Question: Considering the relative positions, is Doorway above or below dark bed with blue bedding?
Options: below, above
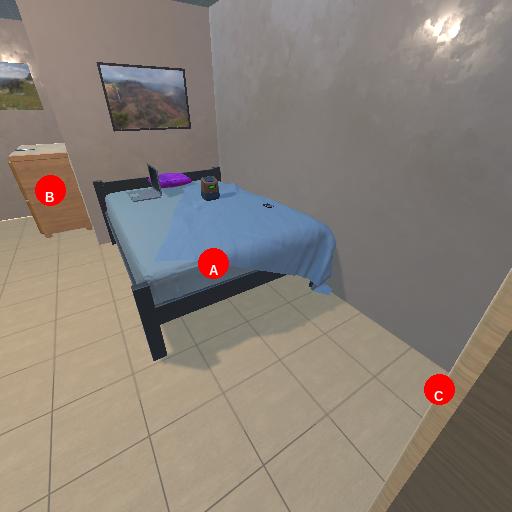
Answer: below